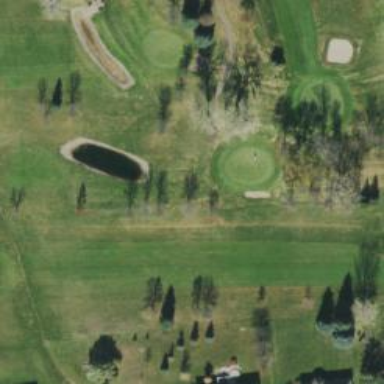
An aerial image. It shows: View of golf hole.